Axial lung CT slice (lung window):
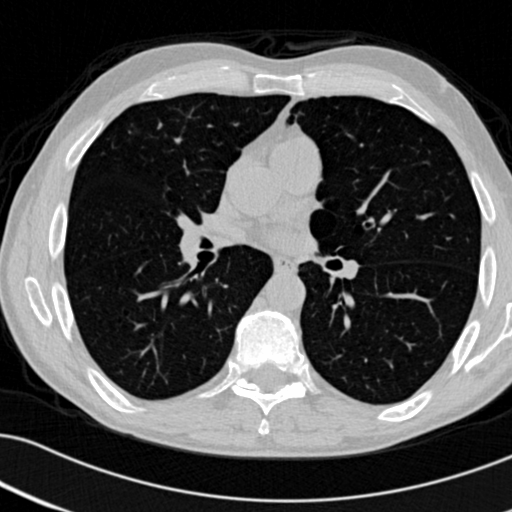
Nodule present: no